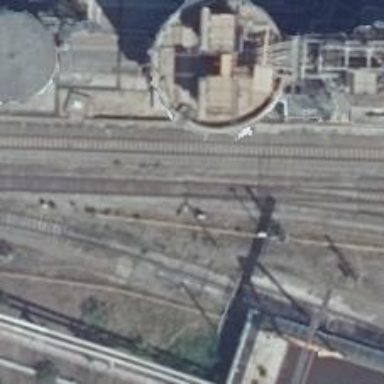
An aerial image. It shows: Railway switch.